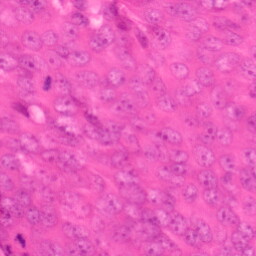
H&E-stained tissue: Colon